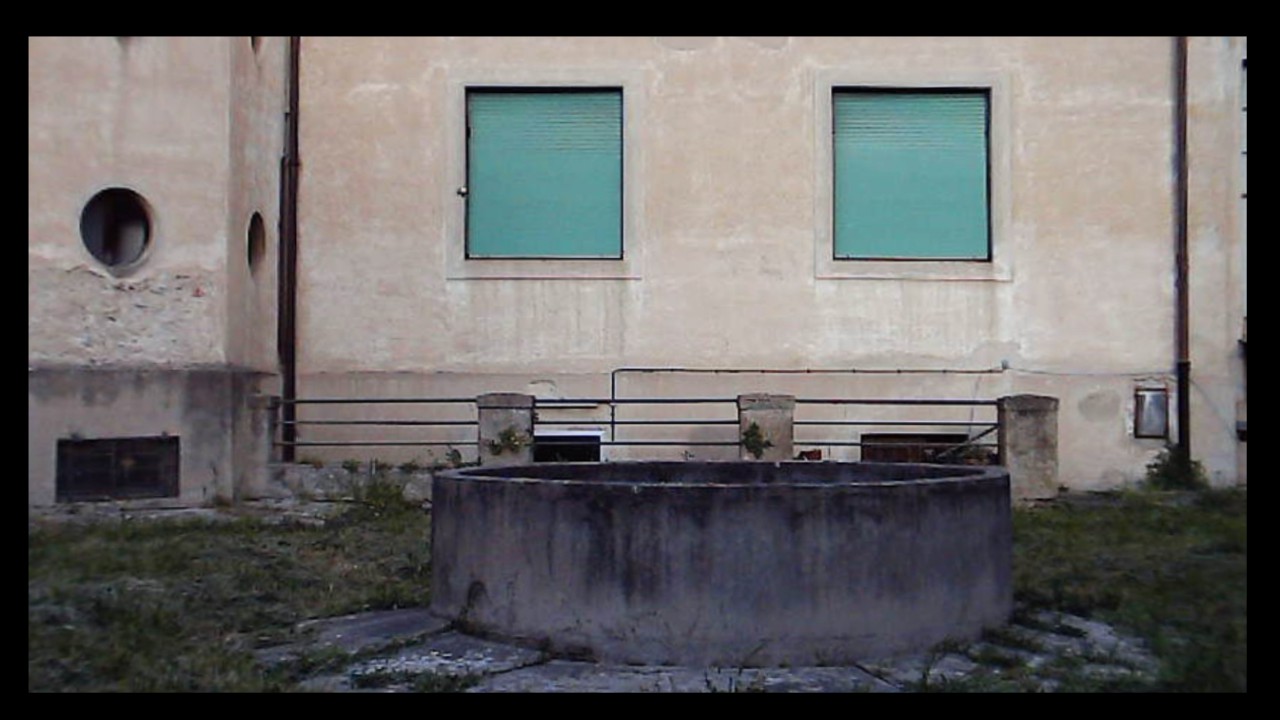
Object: DarwinFPV cineape20